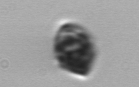
Label: Kryptoperidinium_triquetrum